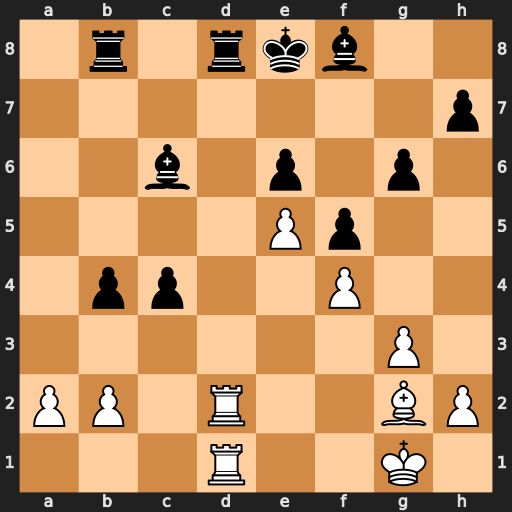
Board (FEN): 1r1rkb2/7p/2b1p1p1/4Pp2/1pp2P2/6P1/PP1R2BP/3R2K1
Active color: w
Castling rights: -
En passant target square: -
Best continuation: Bxc6+ Kf7 Rxd8 Rxd8 Rxd8